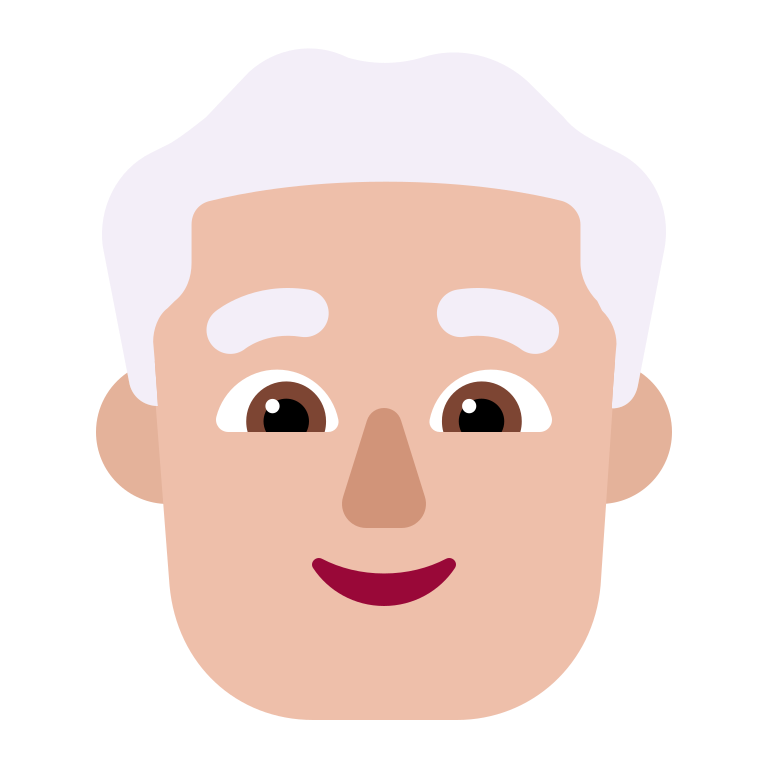
man white hair flat  light